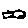
Label: fish